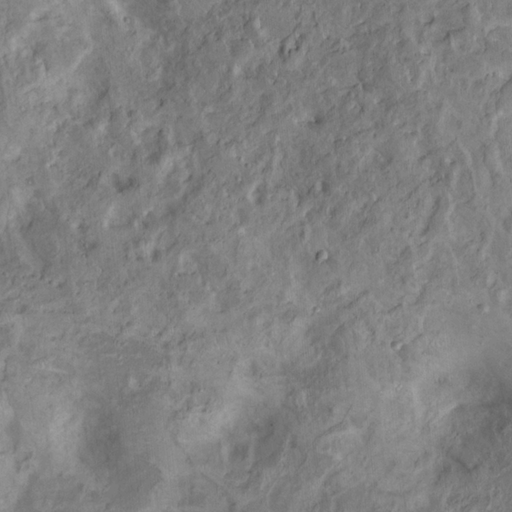
Objects detected: cone, cone